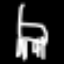
Label: chair